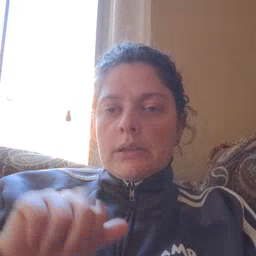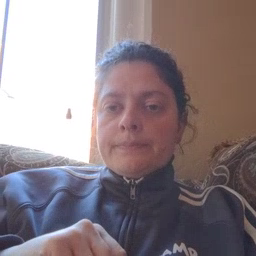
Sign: pizza